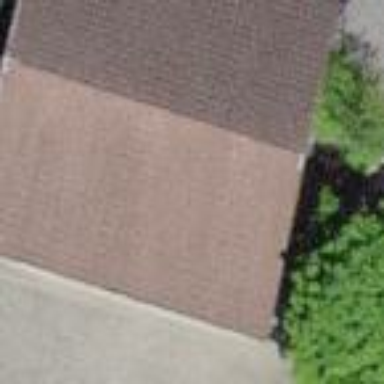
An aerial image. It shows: Shed.